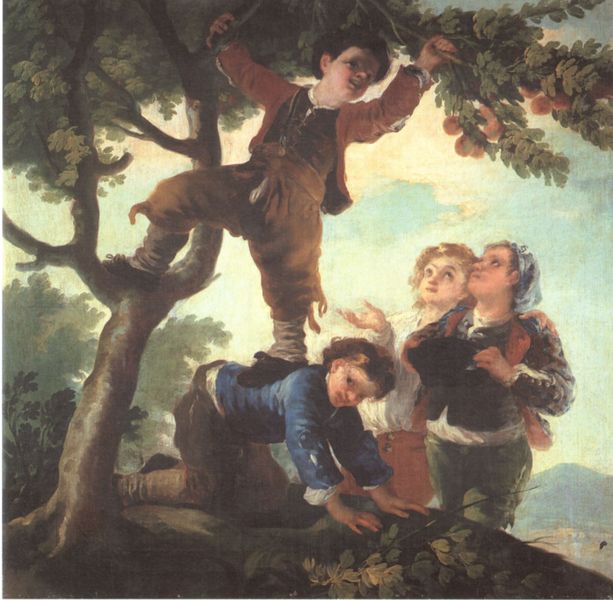
Titel: Kinder Früchte pflückend
Künstler: Francisco de Goya
Institution: Madrid, Museo del Prado
Schlagwörter: baum, berg, blau, blätter, gemälde, gruppe, himmel, wolken, grün, landschaft, mädchen, äste, braun, frau, hut, rücken, obst, rot, wolke, hose, jacke, halten, schauen, ast, busch, büsche, gebüsch, haare, kind, blatt, locken, wald, kinder, frucht, apfel, bäumchen, pflücken, äpfel, jungen, berge, hang, blue, hat, velvet, white, essen, black, girls, green, hair, nose, painting, spielen, kopftuch, brown, junge, warten, knie, bücken, bub, dieb, knien, apple, clouds, food, fruit, sky, tree, girl, hill, mountain, young, boy, child, eyes, steel, apfelbaum, light, toben, hillside, kerchief, mouth, kriechen, klettern, jacket, spaß, youth, step, children, smiling, steigen, klauen, clothes, leaves, himmer, pants, shoes, branches, leaf, outdoors, play, kids, contrast, humans, outdoor, branch, huckepack, help, boys, playful, breeches, gren, apples, brows, peaches, bengel, fun, twig, pick, pears, oranges, climb, climbing, give, fuit, childrens, hilltop, briches, fuits, chirld, boost, aprictos, showes